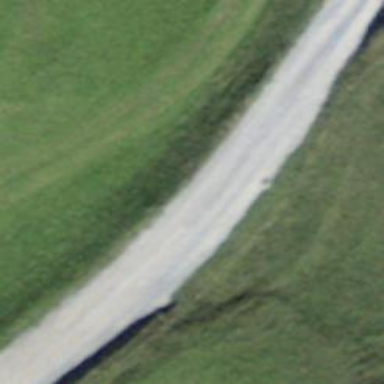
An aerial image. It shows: Compacted tertiary road.